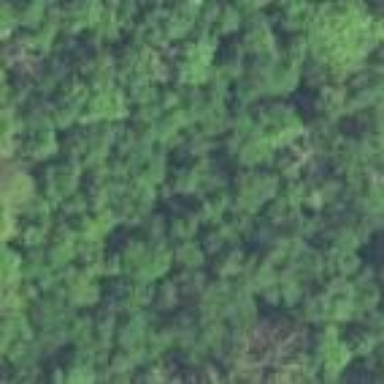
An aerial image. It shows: Needle-leaved woodland.